Aerial crown-view tile of a tropical tree (Barro Colorado Island, Panama), acquired 20241014:
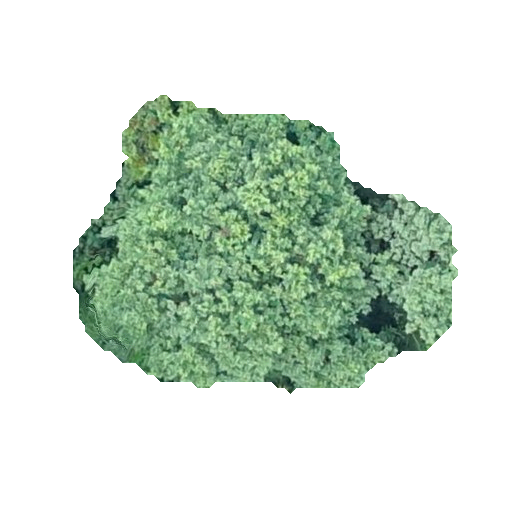
Species: Hieronyma alchorneoides
GBIF accepted scientific name: Hieronyma alchorneoides
Crown area: 126.312 m²